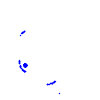
Particle: kaon